Question: I have a custom button in a grid that displays another grid (modal style). I'm trying to make a custom error message on the second grid but when the error occurs, the error dialog shows up behind the grid:
I guess only the code of the second grid is relevant.. here it goes:
'''
var data = $("#grid").jqGrid('getGridParam','selrow');
if(!data) {
$.jgrid.info_dialog($.jgrid.errors.errcap,$.jgrid.nav.alerttext,$.jgrid.edit.bClose);
}
else {
...
...
}
'''
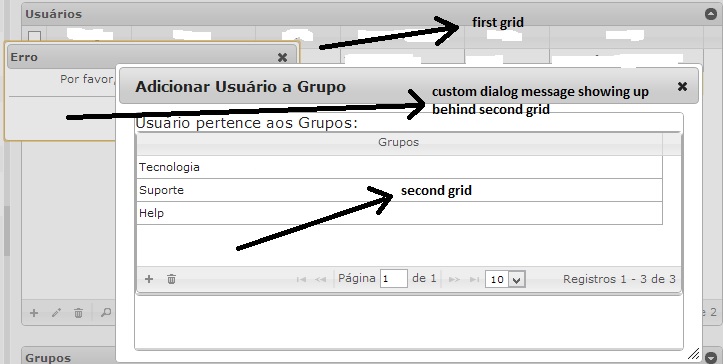
Answer: You will need to change the 'z-index' of the modal dialog created by jqGrid. Having a jqGrid inside of a jQuery UI div can cause some display issues (specifically with the error dialogs and search dialogs). To fix the issue of the error message showing up behind the dialog the grid is in, you can use '$('#info_dialog').css('z-index', '10000');'.